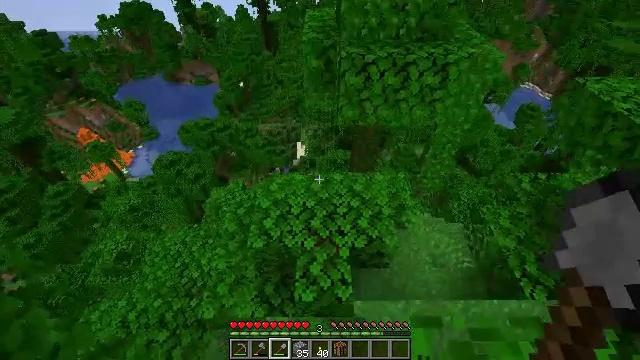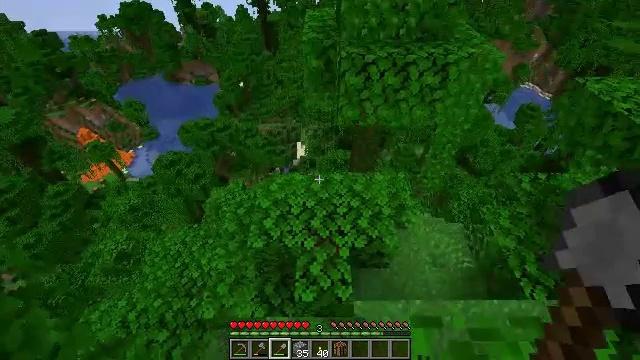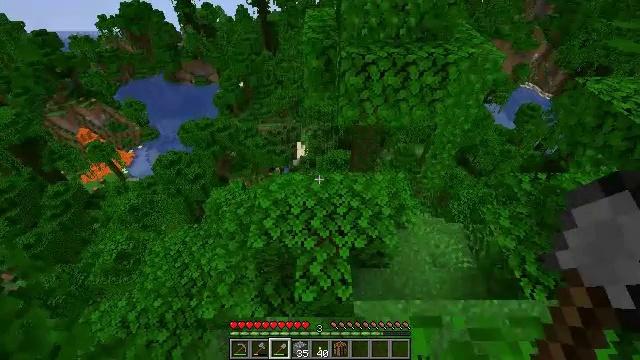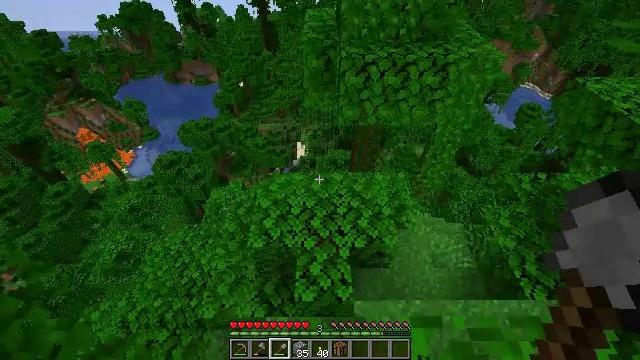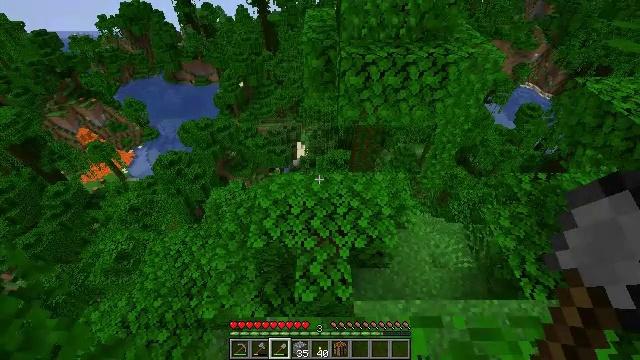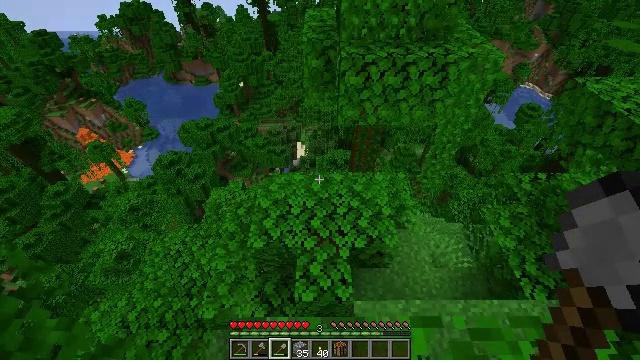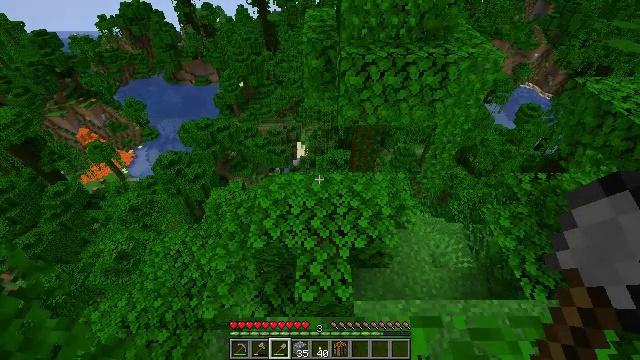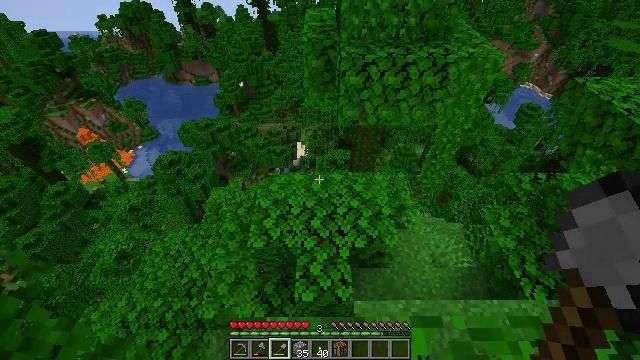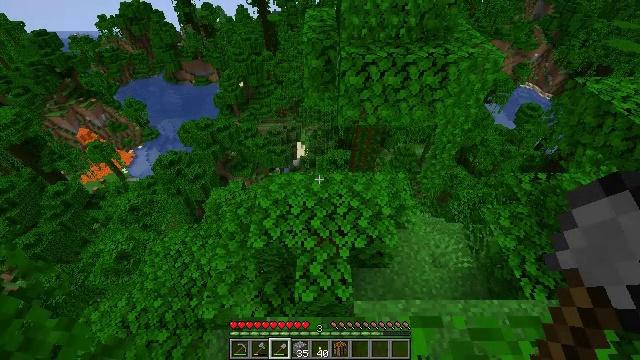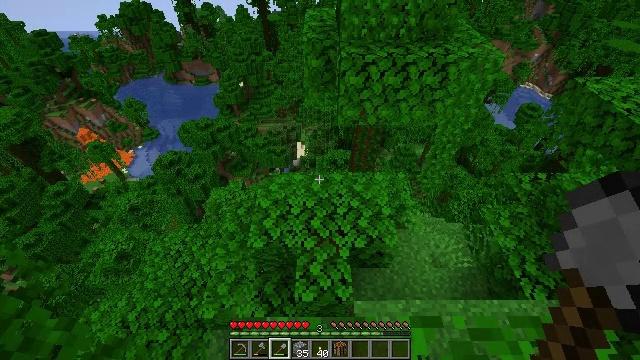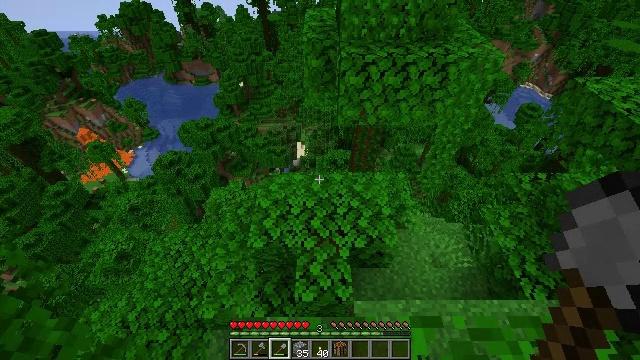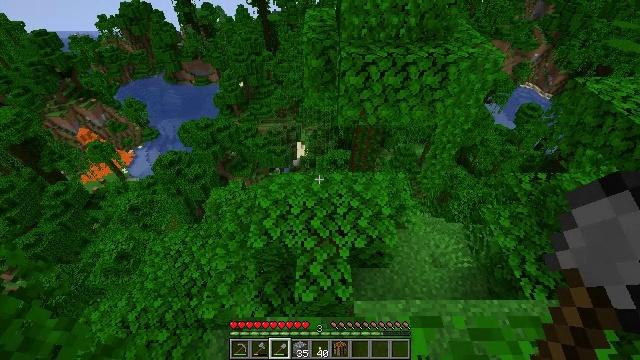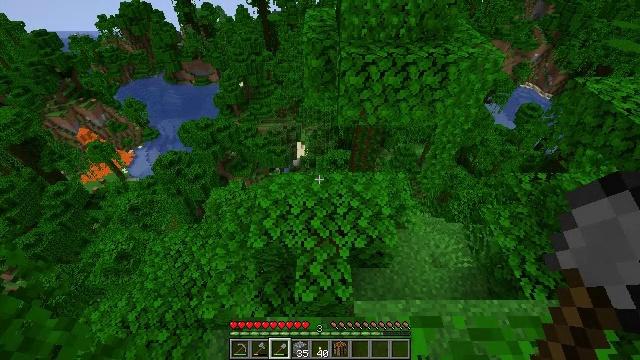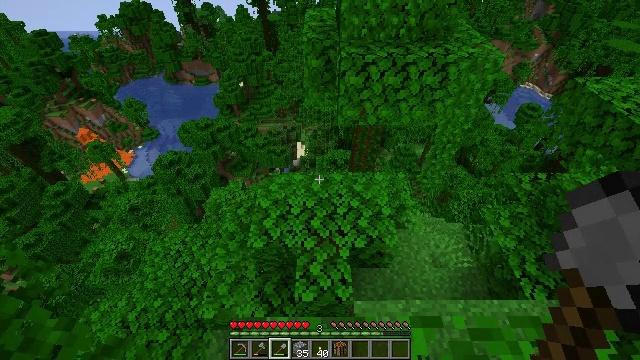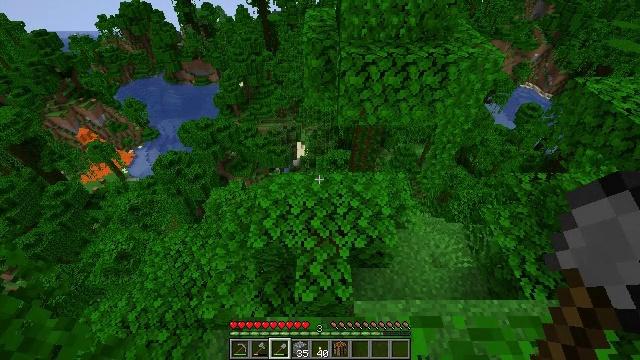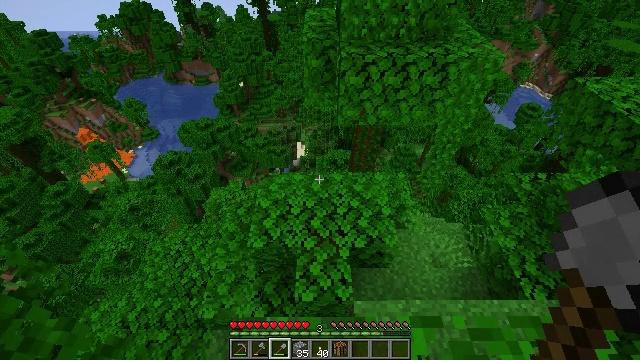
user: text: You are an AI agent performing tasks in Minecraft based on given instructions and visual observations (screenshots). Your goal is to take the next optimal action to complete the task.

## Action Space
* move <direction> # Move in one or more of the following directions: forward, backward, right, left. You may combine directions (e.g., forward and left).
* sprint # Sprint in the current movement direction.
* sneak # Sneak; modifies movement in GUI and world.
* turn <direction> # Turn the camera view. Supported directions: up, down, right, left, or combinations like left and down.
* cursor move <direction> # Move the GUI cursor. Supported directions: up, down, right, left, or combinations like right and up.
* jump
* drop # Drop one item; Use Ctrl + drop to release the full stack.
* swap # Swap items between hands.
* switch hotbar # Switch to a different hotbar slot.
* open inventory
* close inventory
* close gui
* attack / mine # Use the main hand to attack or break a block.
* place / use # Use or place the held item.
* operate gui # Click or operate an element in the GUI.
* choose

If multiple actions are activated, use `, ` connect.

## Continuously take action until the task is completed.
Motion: motion action
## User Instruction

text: Gather melon for food.
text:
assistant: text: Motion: no_op
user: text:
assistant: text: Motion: no_op
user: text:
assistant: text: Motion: no_op
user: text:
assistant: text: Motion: no_op
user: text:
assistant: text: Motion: no_op
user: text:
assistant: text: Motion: no_op
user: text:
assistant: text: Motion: no_op
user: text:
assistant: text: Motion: no_op
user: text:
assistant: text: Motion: no_op
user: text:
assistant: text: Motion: no_op
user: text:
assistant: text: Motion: no_op
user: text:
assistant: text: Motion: no_op
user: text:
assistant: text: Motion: no_op
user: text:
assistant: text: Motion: no_op
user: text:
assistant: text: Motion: no_op
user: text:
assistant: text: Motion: no_op
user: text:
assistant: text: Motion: no_op
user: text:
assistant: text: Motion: no_op
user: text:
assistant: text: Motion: no_op
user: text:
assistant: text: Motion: no_op
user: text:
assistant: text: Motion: no_op
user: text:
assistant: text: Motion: no_op
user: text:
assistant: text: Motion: no_op
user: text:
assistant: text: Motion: no_op
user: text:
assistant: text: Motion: no_op
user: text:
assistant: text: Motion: no_op
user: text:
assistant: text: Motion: no_op
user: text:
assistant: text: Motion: no_op
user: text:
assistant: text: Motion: no_op
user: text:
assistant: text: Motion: no_op